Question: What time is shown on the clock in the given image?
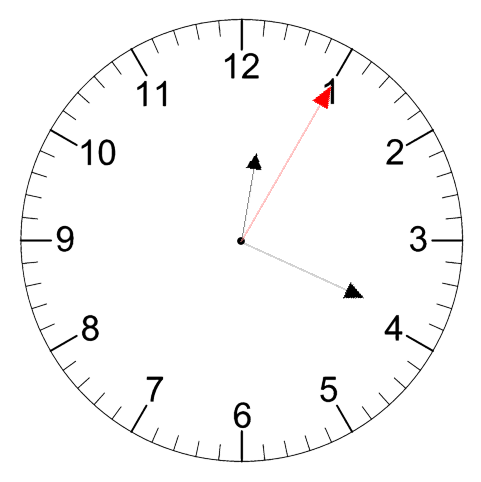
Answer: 12:19:05